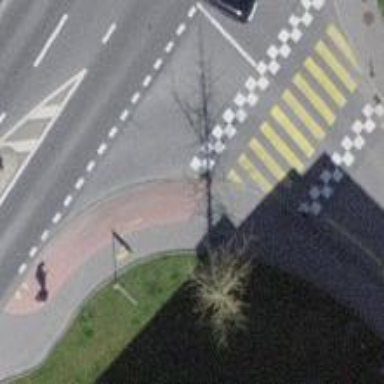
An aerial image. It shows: Kerb serving as barrier.